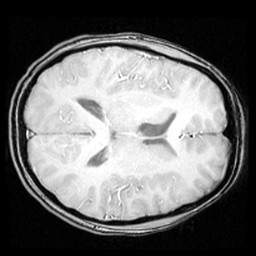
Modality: inplaneT1
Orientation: axial
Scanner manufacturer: ge
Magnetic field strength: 3 T
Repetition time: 0.25 s
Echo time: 0.0036 s